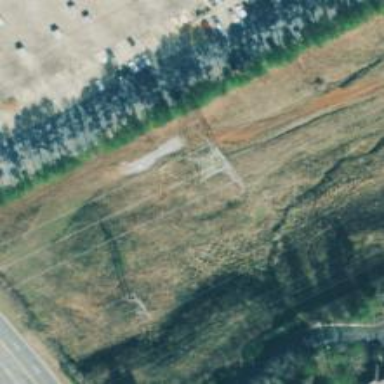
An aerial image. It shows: Lattice structure tower.